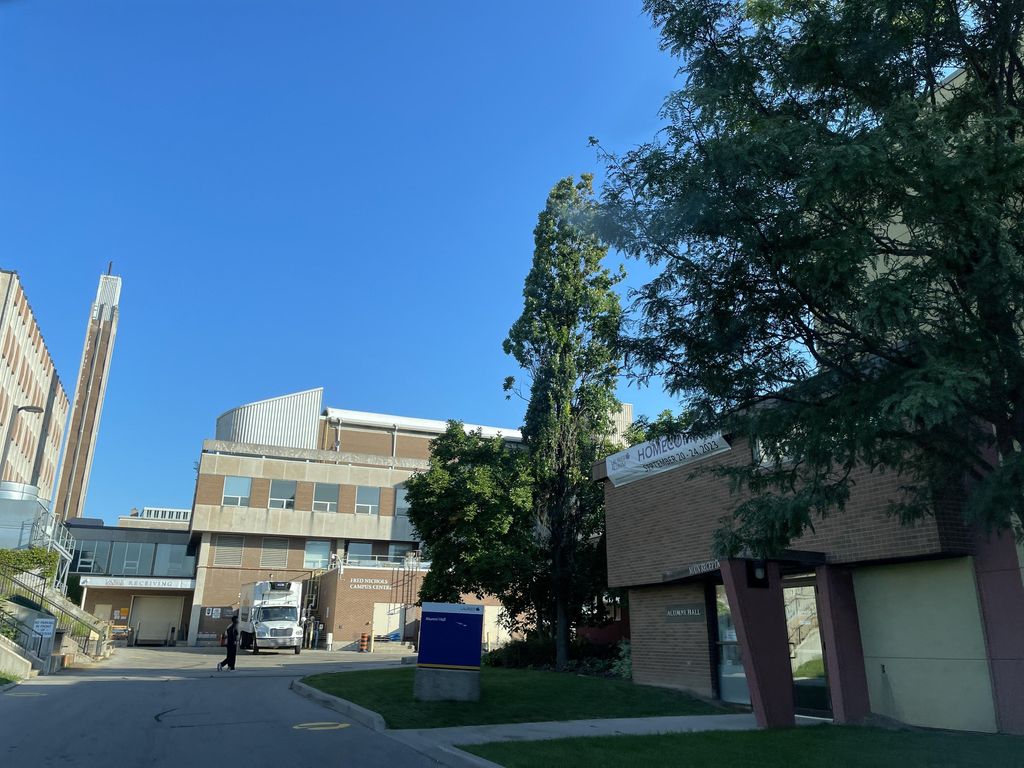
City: kitchener-waterloo